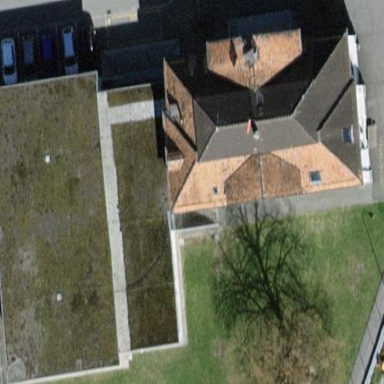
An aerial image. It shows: School building.